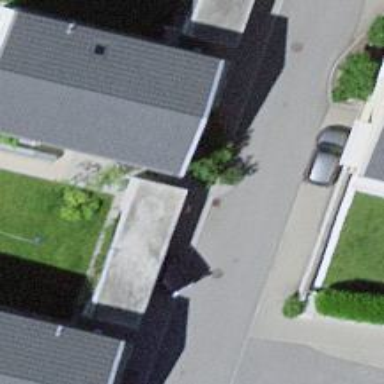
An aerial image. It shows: Building.